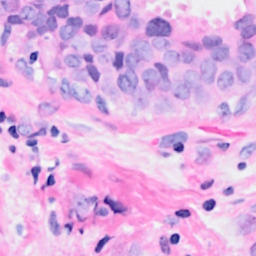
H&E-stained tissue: Breast